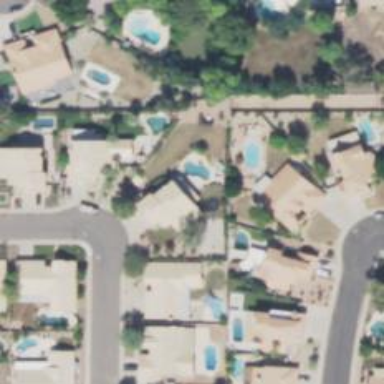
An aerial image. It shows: Outdoor swimming pool in leisure land area.